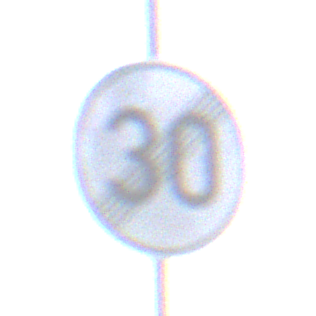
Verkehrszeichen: EndeGeschwindigkeit30
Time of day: SunriseSunset
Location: Outdoor (RoadRail)
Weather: PartlyCloudy
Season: NotSpecified
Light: Natural